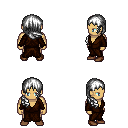
a pixel art fantasy rpg character, male body template, human, tanned skin, brown robe, teal pants, white right-swept hairstyle, brown shoes, four views (front, back, left, right), 2x2 character sprite sheet, small pixel art, hard edges, no anti-aliasing